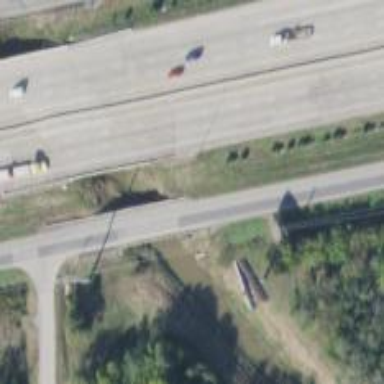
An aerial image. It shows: Secondary road with frontage road and bridge.